Question: Below is an artificial example of a R widget
'''
library(gWidgets)
options("guiToolkit"="RGtk2")
f <- function(file, max.rows){
dat <- read.table(file, nrows=max.rows)
return(max(dat[,]))
}
lst <- list()
lst$action <- list(beginning="f(",ending=")")
lst$arguments$file <- list(type="gfilebrowse")
lst$arguments$max.rows <- list(type="gedit", text=-1)
ggenericwidget(lst, container=gwindow("Example"))
'''

The name of each argument in the R widget is the same as its name in the R function. Is it possible to only change the name appearing in the R widget ? For instance, I would like to write in the R widget instead of "max.rows".
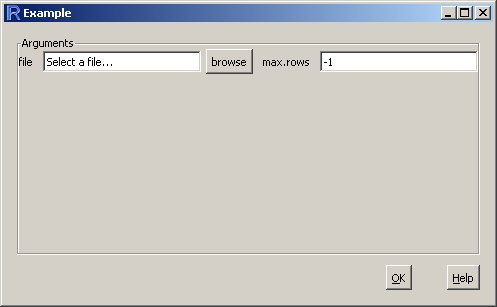
Answer: All I could come up with was the following, working from <URL>. I'm not sure if you're willing to create the widgets from scratch, but it seems to me that it's the only way to manually choose labels for your arguments.
'''
library(gWidgets)
options("guiToolkit"="RGtk2")
f <- function(file, max.rows){
dat <- read.table(file, nrows=max.rows)
return(max(dat[,]))
}
win <- gwindow("Example")
grp.text <- ggroup(horizontal=FALSE, container = win)
lbl.text <- glabel("Maximum Lines: ", container = grp.text)
insert.text <- gedit(-1, container = grp.text)
grp.file <- ggroup(horizontal=FALSE, container = win)
lbl.file <- glabel("File: ", container = grp.file)
browse.file <- gfilebrowse(container = grp.file)
read <- gbutton(text="Go", container = grp.file,
handler = function(h, ...) {
cat(f(svalue(browse.file),
as.numeric(svalue(insert.text))));
}
)
'''
This is a minimal example; there would have to be some error-checking along the way.